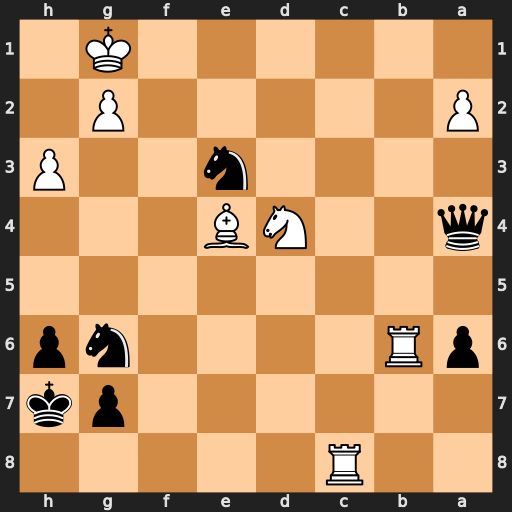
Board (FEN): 2R5/6pk/pR4np/8/q2NB3/4n2P/P5P1/6K1
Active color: b
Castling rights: -
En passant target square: -
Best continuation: Qd1+ Kf2 Ng4+ hxg4 Qxd4+